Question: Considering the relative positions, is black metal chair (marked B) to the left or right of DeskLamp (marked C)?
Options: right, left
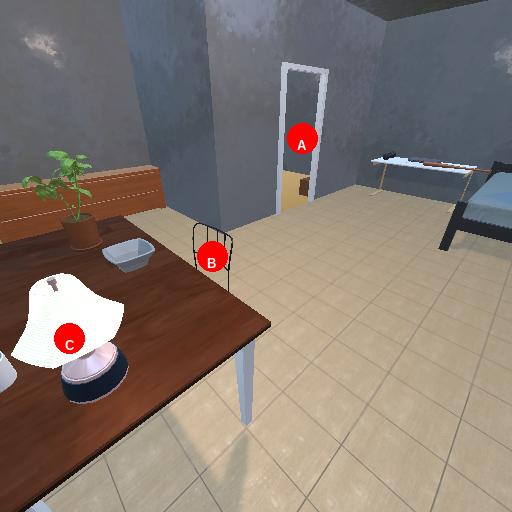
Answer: right